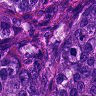
Metastatic tissue present: yes